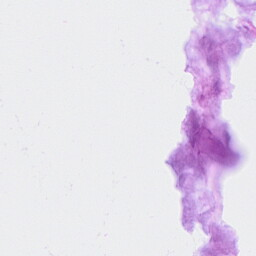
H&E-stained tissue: Ovarian